Field crop: maize
Growth stage: 2
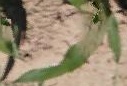
Species: maize